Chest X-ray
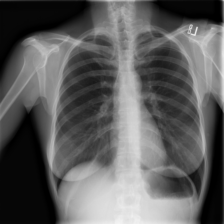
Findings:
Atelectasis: negative
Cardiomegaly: negative
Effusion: negative
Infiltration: negative
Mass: negative
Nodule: negative
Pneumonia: negative
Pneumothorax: negative
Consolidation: negative
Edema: negative
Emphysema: negative
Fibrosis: negative
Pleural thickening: negative
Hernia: negative